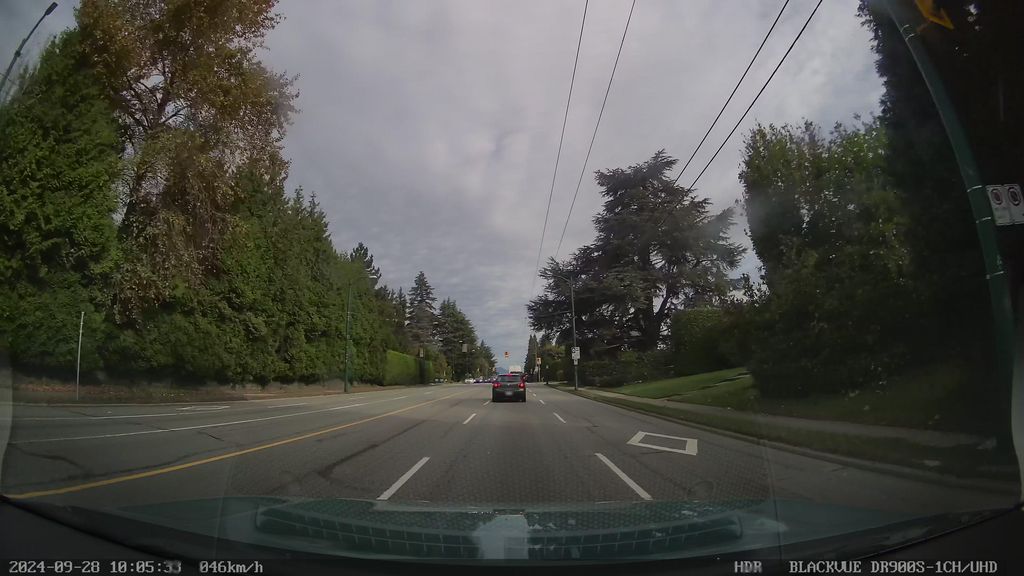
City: vancouver